Question: I have been trying all morning to replicate the below however I cannot get the alignment correct, it seems that a row will match the height of the biggest td, I need to replicate this as pixel perfect as possible.

Below is my HTML,
'''
<table cellspacing="0" cellpadding="0" border="0" align="center" style="height: 268px; width: 700px;">
<thead>
<tr>
<th valign="middle" align="center" style="height: 27px;" scope="col">Information</th>
<th valign="middle" align="center" style="height: 27px;" scope="col">Education &amp; Training</th>
<th valign="middle" align="center" style="height: 27px;" scope="col">Marketing Services</th>
<th valign="middle" align="center" style="height: 27px;" scope="col">Digital Media</th>
<th valign="middle" align="center" style="height: 27px;" scope="col">Entertainment</th>
<th valign="middle" align="center" style="height: 27px;" scope="col">Business Services</th>
</tr>
</thead>
<tbody>
<tr>
<td valign="middle" align="center" style="height: 27px;">Academic</td>
<td valign="middle" align="center" style="height: 27px;">For-profit schools</td>
<td valign="middle" align="center" style="height: 27px;">Agency</td>
<td valign="middle" align="center" style="height: 27px;">Internet</td>
<td valign="middle" align="center" style="height: 27px;">TV and Radio Broadcasting</td>
<td valign="middle" align="center" style="height: 27px;">Business Process Outsourcing</td>
</tr>
<tr>
<td valign="middle" align="center" style="height: 27px;">STM</td>
<td valign="middle" align="center" style="height: 27px;">Educational Technology</td>
<td valign="middle" align="center" style="height: 27px;">Digital</td>
<td valign="middle" align="center" style="height: 27px;">Mobile Distribution</td>
<td valign="middle" align="center" style="height: 27px;">Cinema</td>
<td valign="middle" align="center" style="height: 27px;">B2B Services</td>
</tr>
<tr>
<td valign="middle" align="center" style="height: 27px;">Financial</td>
<td valign="middle" align="center" style="height: 27px;">Educational Services</td>
<td valign="middle" align="center" style="height: 27px;">Market Research</td>
<td valign="middle" align="center" style="height: 27px;">Online Gaming</td>
<td valign="middle" align="center" style="height: 27px;">Film, TV, Music and Sports Content and Rights</td>
<td valign="middle" align="center" style="height: 27px;">SaaS</td>
</tr>
<tr>
<td valign="middle" align="center" style="height: 27px;">Business</td>
<td valign="middle" align="center" style="height: 27px;">Professional Training</td>
<td valign="middle" align="center" style="height: 27px;">Outdoor</td>
<td valign="middle" align="center" style="height: 27px;">Social Media</td>
</tr>
<tr>
<td valign="middle" align="center" style="height: 27px;">Trade</td>
<td valign="middle" align="center" style="height: 27px;">Vocational Training</td>
<td valign="middle" align="center" style="height: 27px;">Public Relations</td>
</tr>
<tr>
<td valign="middle" align="center" style="height: 27px;">Consumer</td>
<td valign="middle" align="center" style="height: 27px;">Sales Promotion</td>
</tr>
<tr>
<td valign="middle" align="center" style="height: 27px;">Professional</td>
<td valign="middle" align="center" style="height: 27px;">Direct Marketing</td>
</tr>
<tr>
<td valign="middle" align="center" style="height: 27px;">Lead Generation</td>
</tr>
<tr>
<td valign="middle" align="center" style="height: 27px;">&nbsp;</td>
<td valign="middle" align="center" style="height: 27px;">&nbsp;</td>
</tr>
</tbody>
</table>
'''
and my CSS,
'''
#left table {
border:0 none;
}
#left th {
height:43px;
background:url(images/th_bg.jpg) top left repeat-x;
font-size:14px;
color:#fff;
font-family:"Times", "Times New Roman", "Serif";
}
#left tbody td {
text-align:center;
background:#99abb9;
border-right:1px solid #fff;
width:105px;
padding:10px 15px 0px 15px;
height:17px;
}
'''
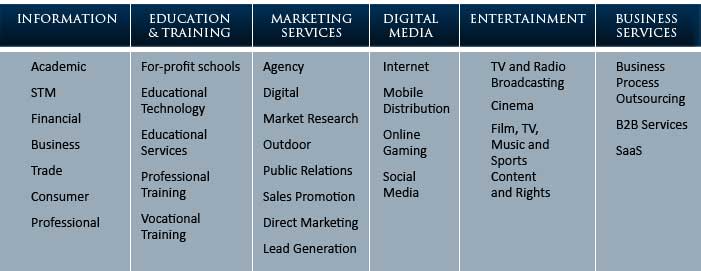
Answer: Looks like only two rows to me. A header row of 'th' tags and a 'td', each with a list of items.